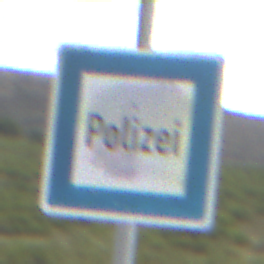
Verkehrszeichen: Polizei
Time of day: Midday
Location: Outdoor (Nature)
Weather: PartlyCloudy
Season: NotSpecified
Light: Natural